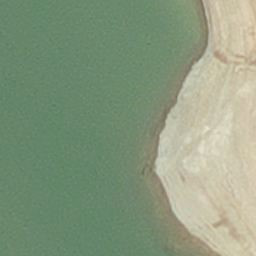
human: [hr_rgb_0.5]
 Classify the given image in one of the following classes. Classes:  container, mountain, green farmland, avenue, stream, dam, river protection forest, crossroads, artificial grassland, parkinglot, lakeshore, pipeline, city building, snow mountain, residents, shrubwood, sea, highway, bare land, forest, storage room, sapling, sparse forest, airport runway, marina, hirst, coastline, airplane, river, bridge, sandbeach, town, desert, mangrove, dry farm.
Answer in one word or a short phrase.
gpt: hirst